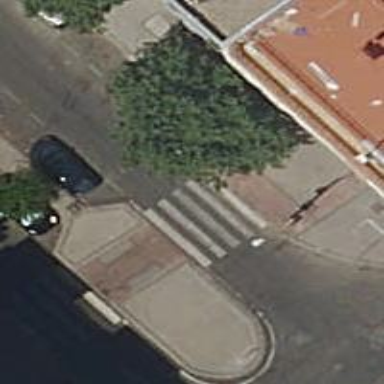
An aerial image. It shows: Pedestrian road made of paving stones.